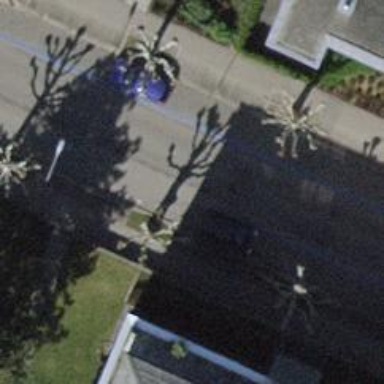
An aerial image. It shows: Avenue lined with trees.